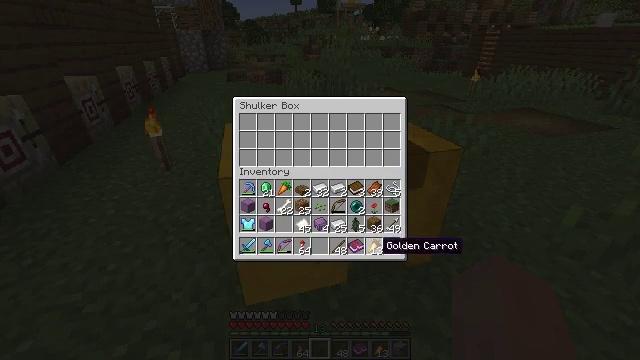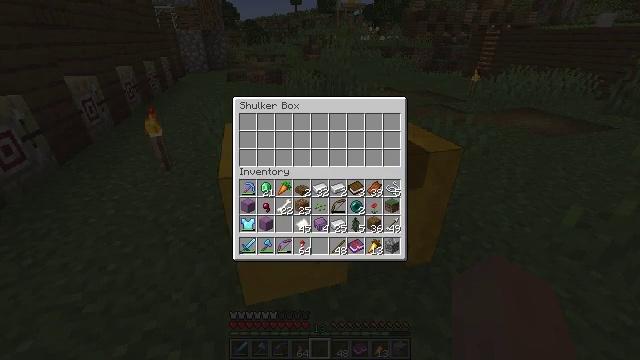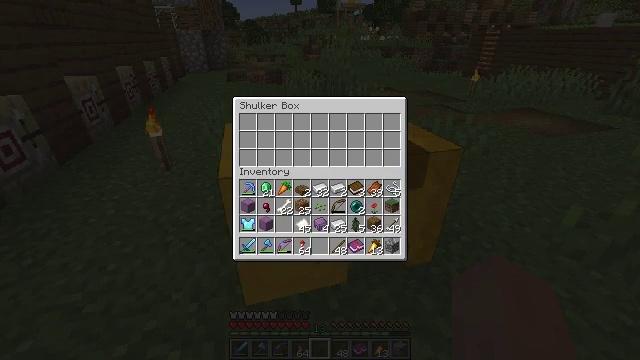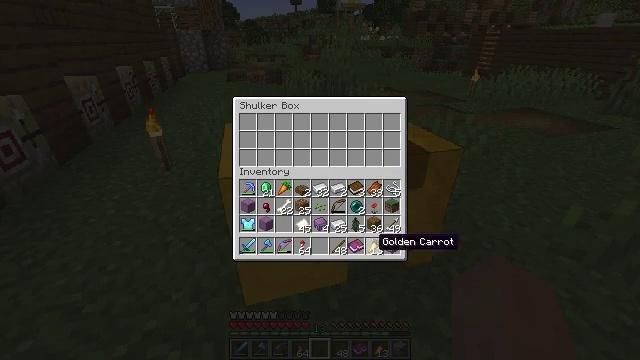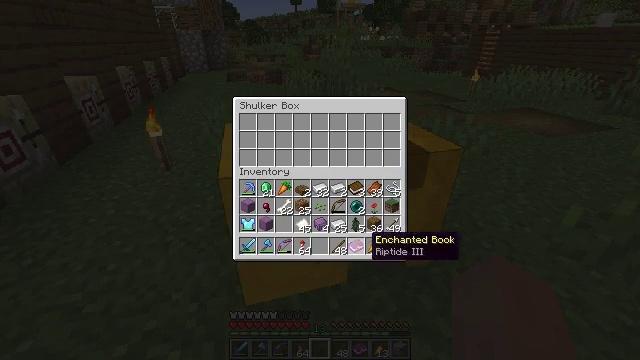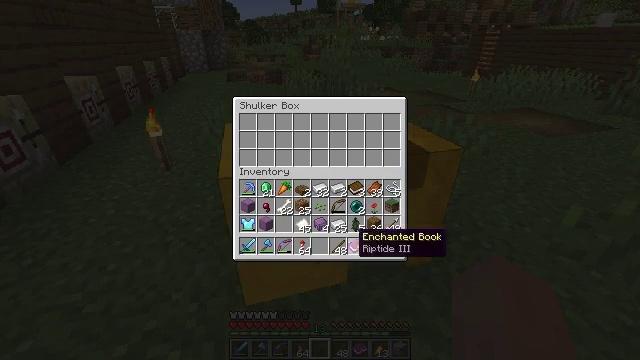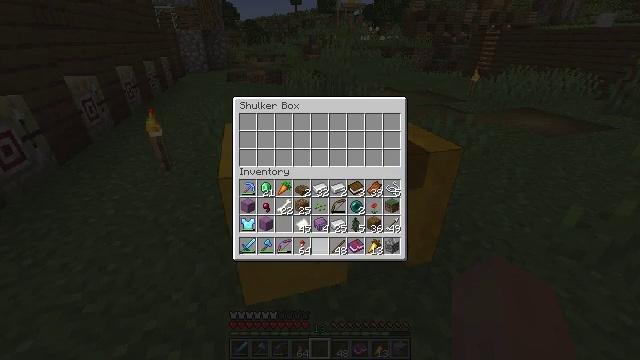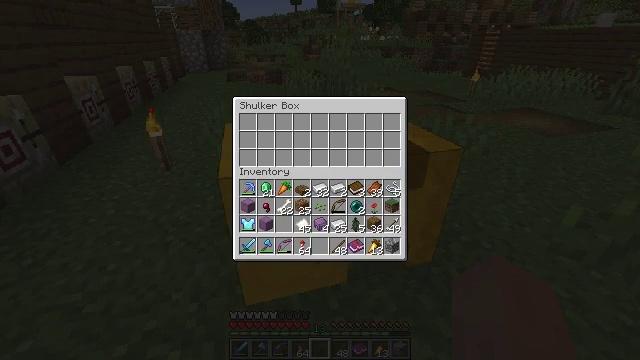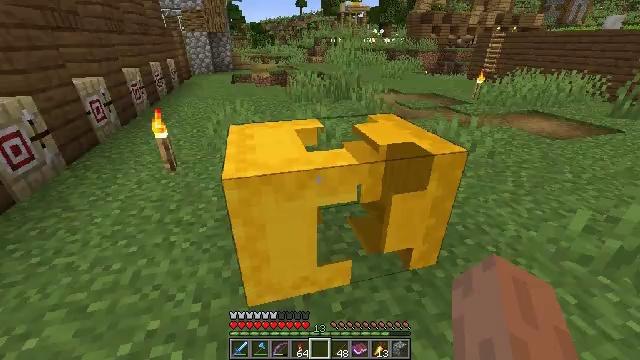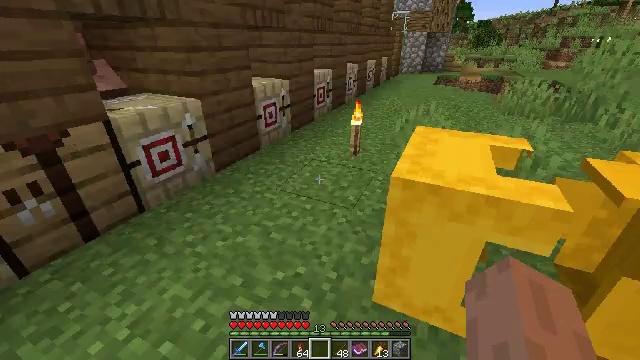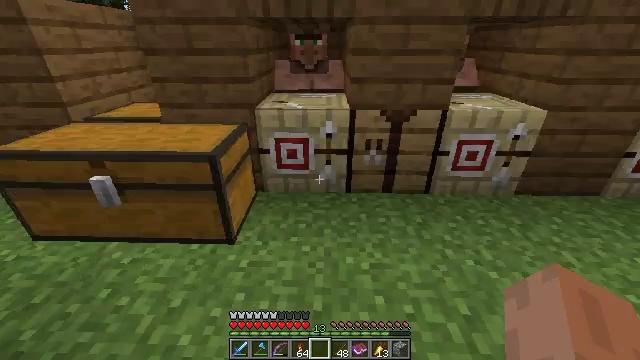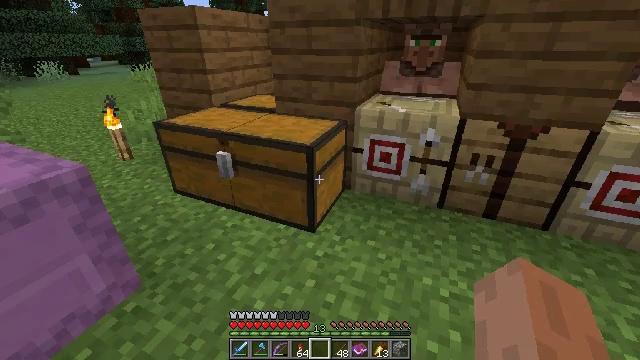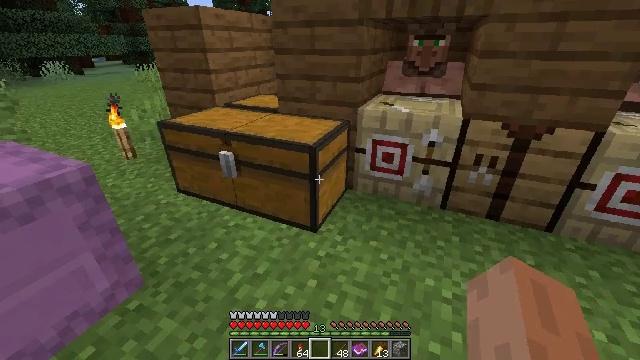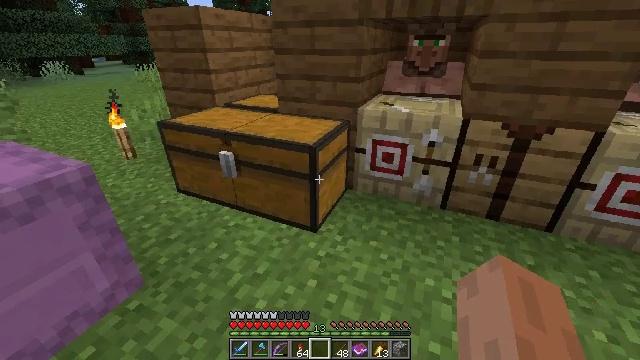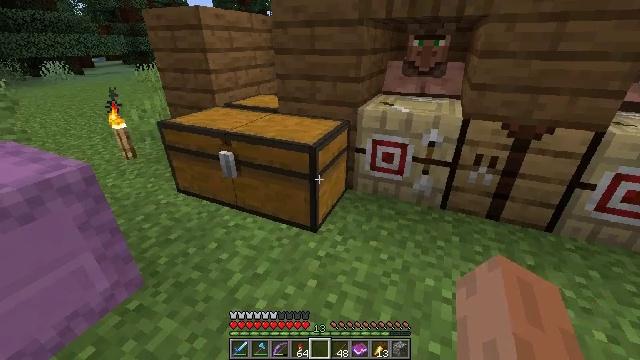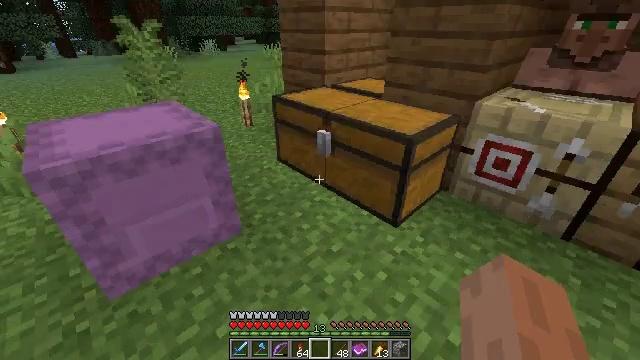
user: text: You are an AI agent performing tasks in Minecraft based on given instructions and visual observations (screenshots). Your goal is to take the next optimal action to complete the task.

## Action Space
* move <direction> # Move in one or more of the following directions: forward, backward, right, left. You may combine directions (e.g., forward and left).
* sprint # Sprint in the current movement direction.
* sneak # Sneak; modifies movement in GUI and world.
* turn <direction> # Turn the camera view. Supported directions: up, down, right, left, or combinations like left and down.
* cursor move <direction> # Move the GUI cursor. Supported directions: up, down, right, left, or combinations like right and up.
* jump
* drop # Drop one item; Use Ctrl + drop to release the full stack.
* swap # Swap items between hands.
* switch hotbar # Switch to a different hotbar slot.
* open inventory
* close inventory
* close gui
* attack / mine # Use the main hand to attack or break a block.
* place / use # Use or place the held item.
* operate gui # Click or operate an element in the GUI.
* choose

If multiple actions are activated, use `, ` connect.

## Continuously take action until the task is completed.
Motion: motion action
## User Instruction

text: Mine the yellow shulker box.
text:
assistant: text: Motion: sneak
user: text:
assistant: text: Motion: sneak
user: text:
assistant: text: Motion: sneak
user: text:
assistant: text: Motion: sneak
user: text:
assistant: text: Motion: sneak, cursor move left
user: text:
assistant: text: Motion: sneak, cursor move left and up
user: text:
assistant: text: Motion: sneak
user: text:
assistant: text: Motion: no_op
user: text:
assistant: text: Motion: turn left, close gui
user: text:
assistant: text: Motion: turn left
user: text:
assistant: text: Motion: turn left
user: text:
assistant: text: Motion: no_op
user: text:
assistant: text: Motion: no_op
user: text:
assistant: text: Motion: no_op
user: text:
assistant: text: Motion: turn left and down
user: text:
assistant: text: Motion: turn left
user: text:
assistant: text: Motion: turn left
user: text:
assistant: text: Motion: no_op
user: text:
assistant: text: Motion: use / place
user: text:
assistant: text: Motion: use / place
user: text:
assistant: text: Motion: use / place
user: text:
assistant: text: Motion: turn right and up, use / place
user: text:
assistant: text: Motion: turn right
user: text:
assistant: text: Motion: open gui
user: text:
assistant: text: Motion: no_op
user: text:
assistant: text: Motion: sneak
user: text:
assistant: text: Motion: sneak, cursor move up
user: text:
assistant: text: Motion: sneak, cursor move up
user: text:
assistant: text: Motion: sneak, cursor move up
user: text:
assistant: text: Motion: sneak, cursor move up